Aerial crown-view tile of a tropical tree (Barro Colorado Island, Panama), acquired 20250715:
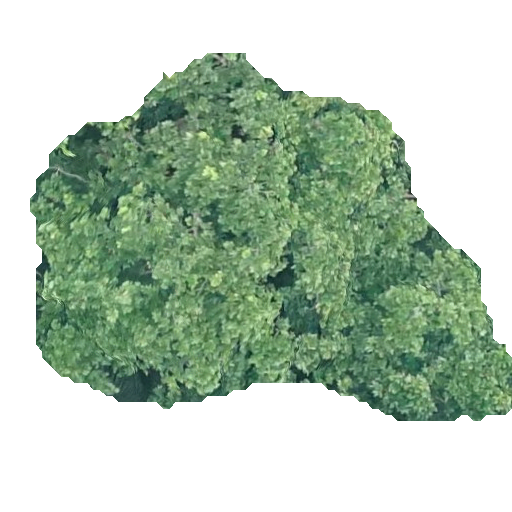
Species: Anacardium excelsum
GBIF accepted scientific name: Anacardium excelsum
Crown area: 183.684 m²